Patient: sex M, age 71
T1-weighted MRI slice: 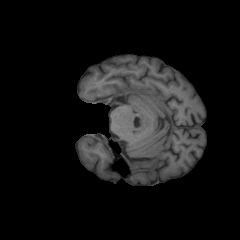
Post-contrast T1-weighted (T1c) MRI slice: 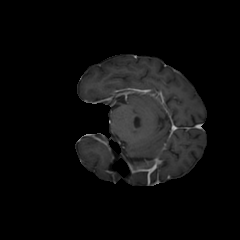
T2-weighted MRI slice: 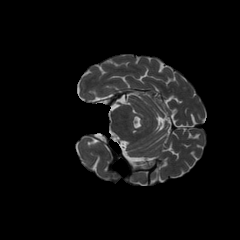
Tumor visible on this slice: no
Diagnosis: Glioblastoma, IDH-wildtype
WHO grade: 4